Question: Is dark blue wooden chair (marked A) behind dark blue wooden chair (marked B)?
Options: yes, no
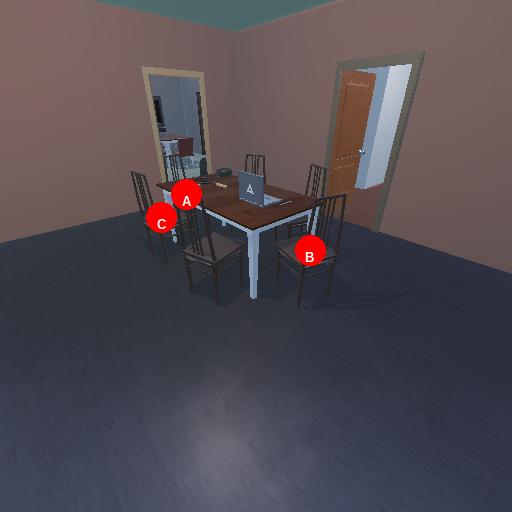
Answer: yes